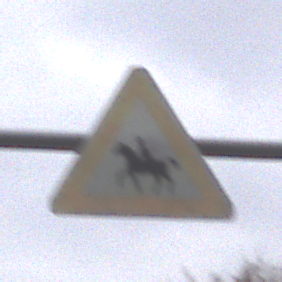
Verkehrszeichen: ReiterRechts
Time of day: MorningAfternoon
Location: Outdoor (Nature)
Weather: Overcast
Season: Autumn
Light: Natural